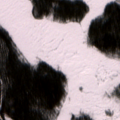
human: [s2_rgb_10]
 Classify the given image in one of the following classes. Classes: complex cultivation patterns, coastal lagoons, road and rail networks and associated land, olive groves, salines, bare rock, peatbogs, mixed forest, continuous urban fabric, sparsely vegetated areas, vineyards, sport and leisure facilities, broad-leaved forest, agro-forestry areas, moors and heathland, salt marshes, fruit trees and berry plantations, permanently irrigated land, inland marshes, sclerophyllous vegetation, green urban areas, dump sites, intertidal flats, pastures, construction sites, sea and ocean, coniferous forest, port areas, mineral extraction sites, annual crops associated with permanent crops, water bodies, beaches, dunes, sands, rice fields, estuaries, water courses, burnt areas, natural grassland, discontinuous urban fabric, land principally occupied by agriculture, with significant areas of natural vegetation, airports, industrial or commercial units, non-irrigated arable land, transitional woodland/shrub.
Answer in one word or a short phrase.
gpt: coniferous forest, transitional woodland/shrub, peatbogs